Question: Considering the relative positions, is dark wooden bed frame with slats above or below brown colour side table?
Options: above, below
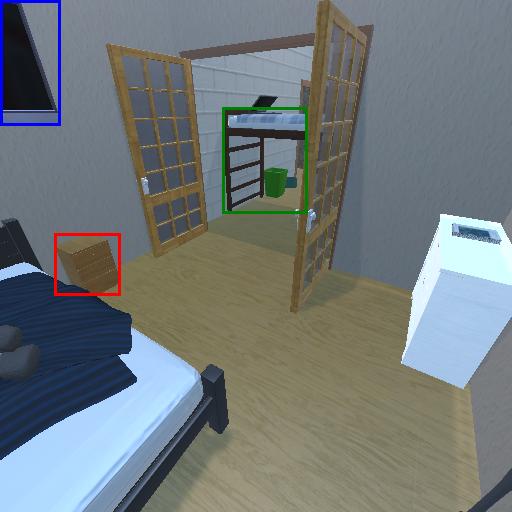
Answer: above